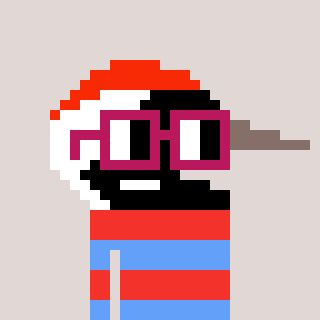
a pixel art character with square dark red glasses, a crane-shaped head and a blue-colored body on a warm background